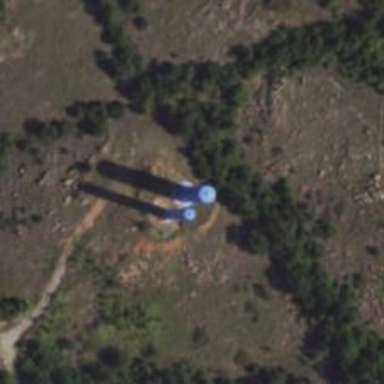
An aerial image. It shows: Water tower that is man-made.